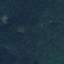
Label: Forest